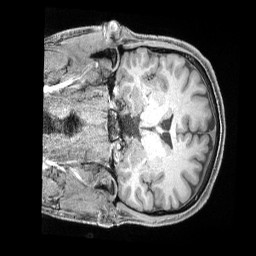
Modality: T1w
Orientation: coronal
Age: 35
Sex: male
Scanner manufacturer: siemens
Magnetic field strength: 3 T
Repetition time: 2 s
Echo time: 0.00211 s